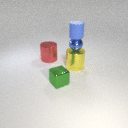
small green metal cube in front of large yellow metal cylinder